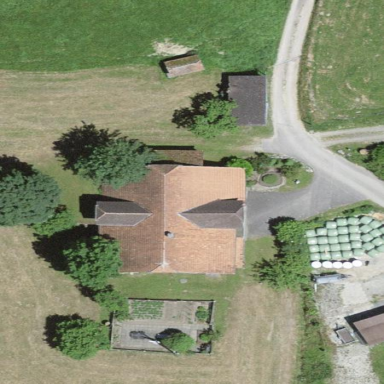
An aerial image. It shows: Farm building.